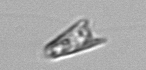
Label: Chrysochromulina_lanceolata